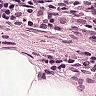
Metastatic tissue present: no